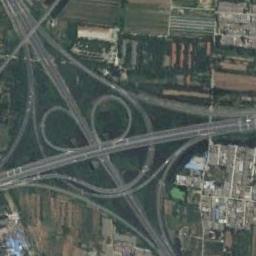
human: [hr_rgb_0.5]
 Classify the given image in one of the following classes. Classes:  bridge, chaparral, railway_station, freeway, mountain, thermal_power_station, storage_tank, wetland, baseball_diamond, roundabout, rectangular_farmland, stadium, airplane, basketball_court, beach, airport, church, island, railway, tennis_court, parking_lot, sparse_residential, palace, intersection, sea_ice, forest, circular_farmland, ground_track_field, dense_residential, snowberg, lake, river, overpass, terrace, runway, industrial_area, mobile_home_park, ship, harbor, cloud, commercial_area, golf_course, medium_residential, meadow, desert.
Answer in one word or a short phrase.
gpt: overpass